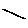
Label: line